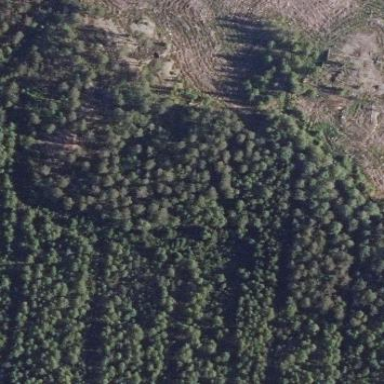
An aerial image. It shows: Forest area.